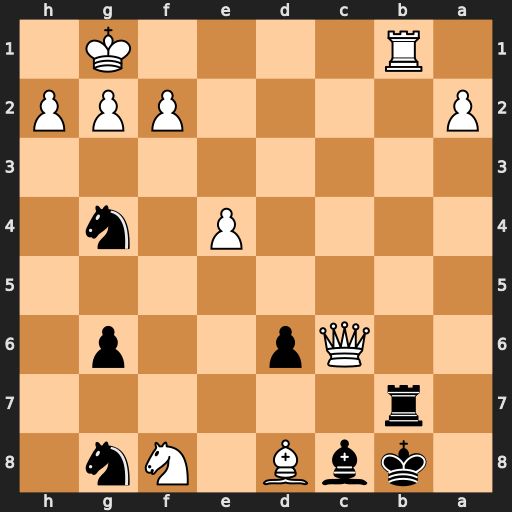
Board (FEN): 1kbB1Nn1/1r6/2Qp2p1/8/4P1n1/8/P4PPP/1R4K1
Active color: b
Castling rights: -
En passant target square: -
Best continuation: Rxb1+ Qc1 Rxc1#